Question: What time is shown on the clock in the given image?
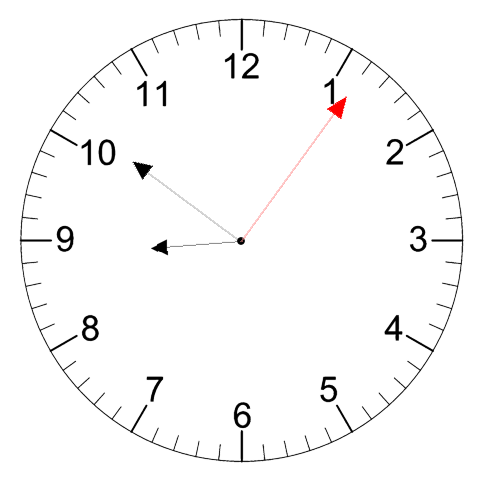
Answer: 08:51:06